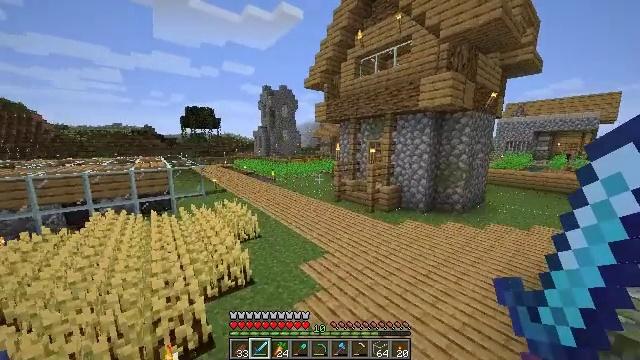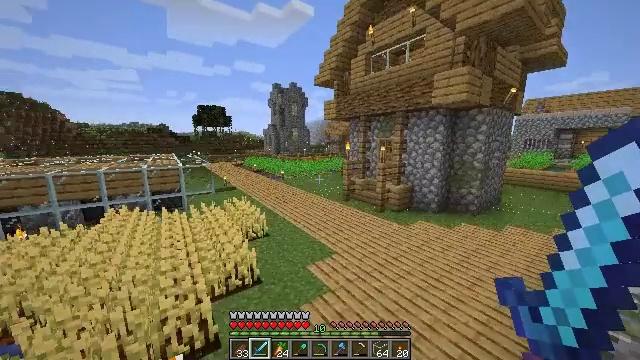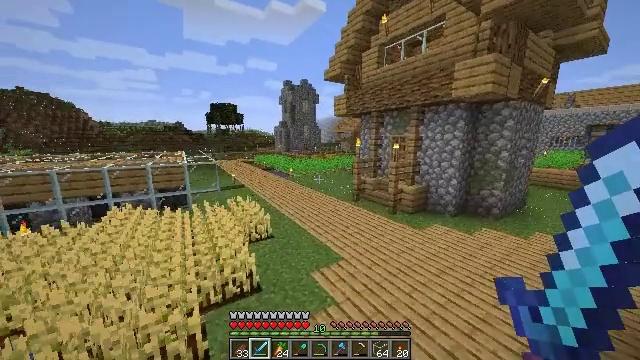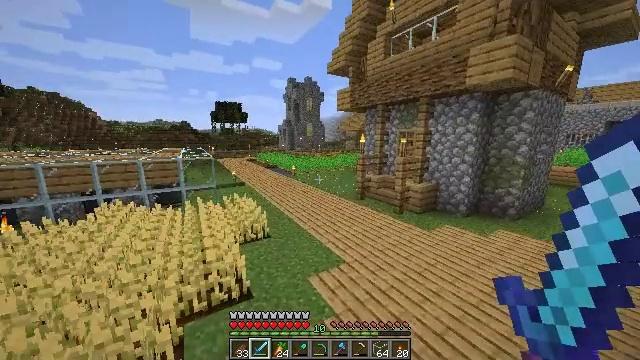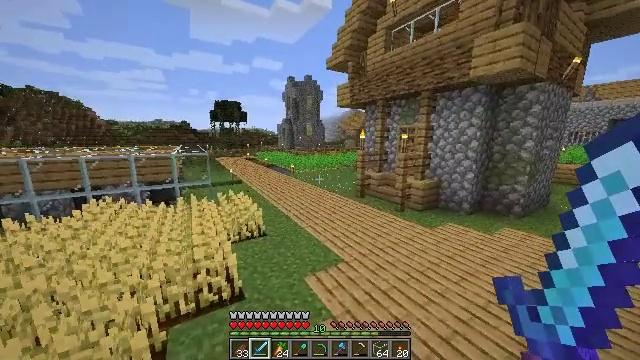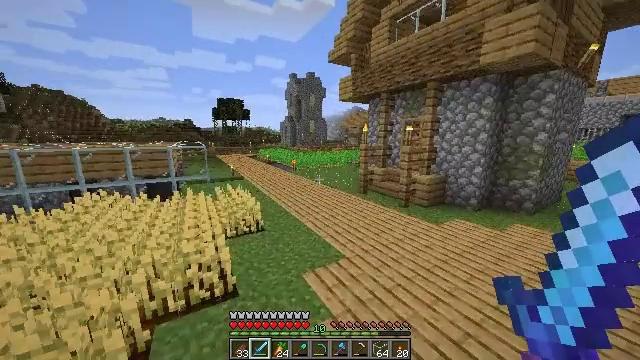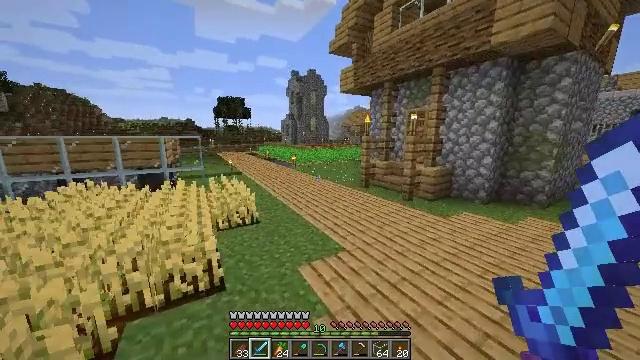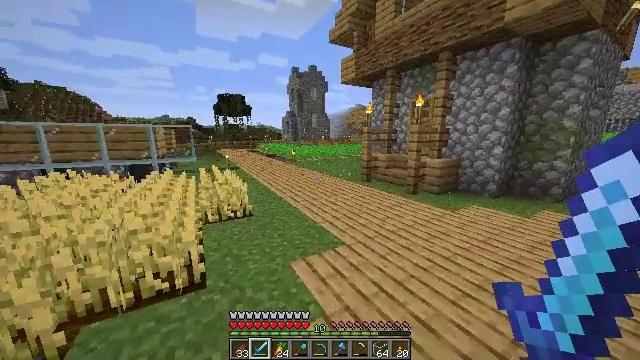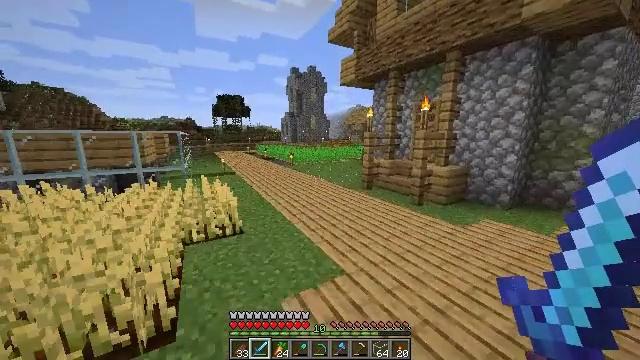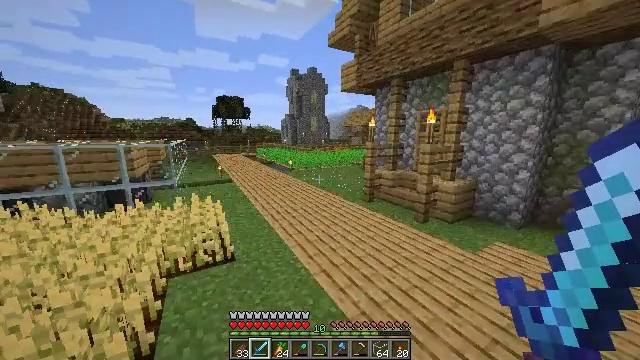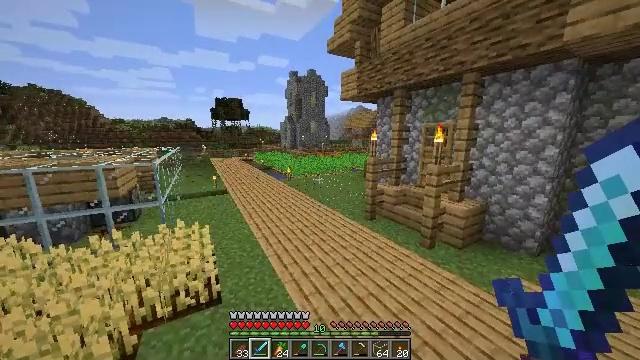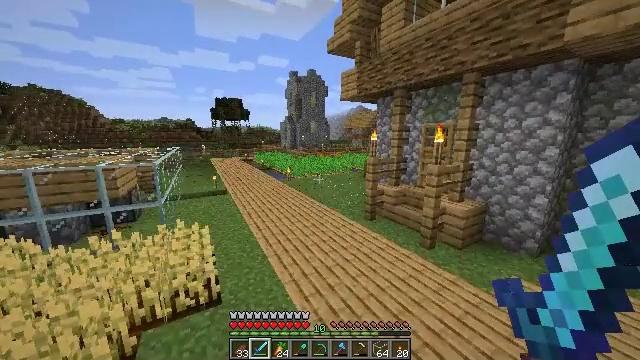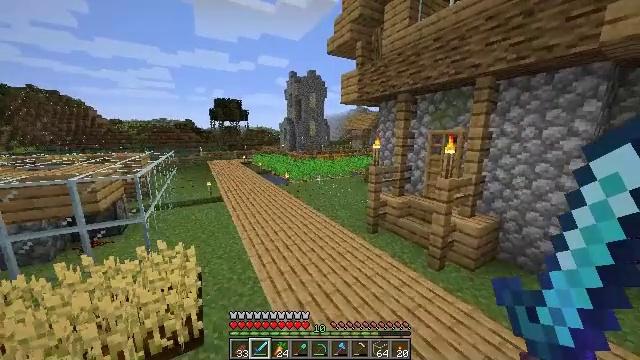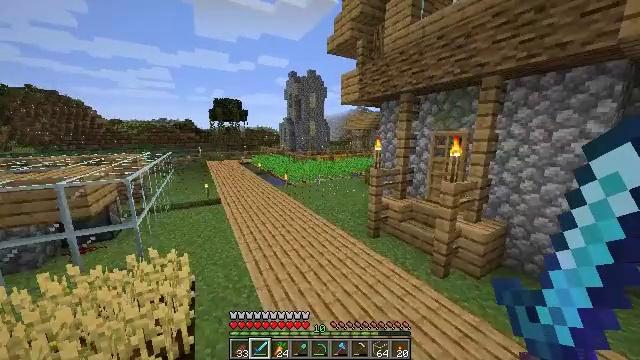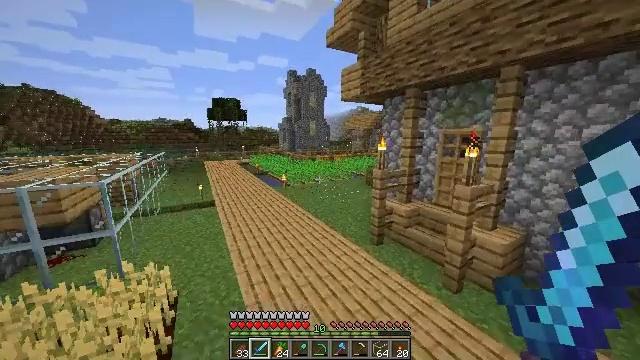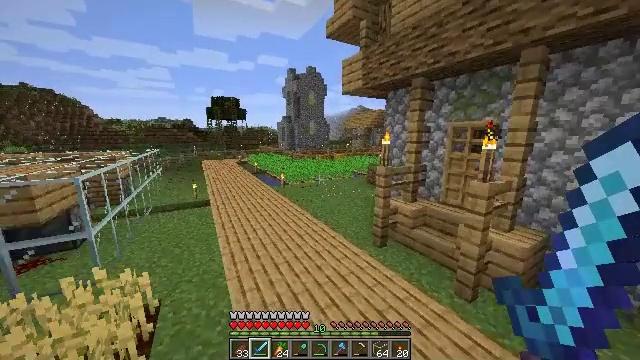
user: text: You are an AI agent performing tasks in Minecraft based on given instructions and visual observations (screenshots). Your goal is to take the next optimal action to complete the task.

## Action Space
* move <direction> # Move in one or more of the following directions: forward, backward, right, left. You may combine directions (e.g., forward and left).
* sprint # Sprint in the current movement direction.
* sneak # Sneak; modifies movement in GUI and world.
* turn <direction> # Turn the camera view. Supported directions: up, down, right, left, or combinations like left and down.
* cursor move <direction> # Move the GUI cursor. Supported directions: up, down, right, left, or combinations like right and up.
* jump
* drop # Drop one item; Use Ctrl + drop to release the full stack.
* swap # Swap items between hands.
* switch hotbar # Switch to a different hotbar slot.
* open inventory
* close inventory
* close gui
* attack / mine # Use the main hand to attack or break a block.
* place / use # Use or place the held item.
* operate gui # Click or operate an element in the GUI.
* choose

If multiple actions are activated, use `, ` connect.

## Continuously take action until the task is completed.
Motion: motion action
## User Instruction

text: craft item air
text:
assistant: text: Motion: move forward, turn left, jump
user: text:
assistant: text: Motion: move forward, turn left, jump
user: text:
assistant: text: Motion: move forward, turn left, jump
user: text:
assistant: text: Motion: move forward, jump
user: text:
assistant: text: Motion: move forward, jump
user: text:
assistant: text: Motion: move forward, jump
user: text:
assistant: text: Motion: move forward, jump
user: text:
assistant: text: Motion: move forward, sprint, jump
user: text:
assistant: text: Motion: move forward, sprint, jump
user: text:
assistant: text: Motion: move forward, sprint, jump
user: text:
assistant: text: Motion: move forward, sprint, jump
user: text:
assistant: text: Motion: move forward, jump
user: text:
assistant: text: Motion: move forward, jump
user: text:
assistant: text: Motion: move forward, jump
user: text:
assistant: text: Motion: move forward, jump
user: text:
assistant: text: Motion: move forward, jump
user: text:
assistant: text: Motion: move forward, jump
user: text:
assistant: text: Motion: move forward, turn left, jump
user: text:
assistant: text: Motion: move forward, jump
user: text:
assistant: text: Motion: move forward, jump
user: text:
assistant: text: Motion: move forward, sprint
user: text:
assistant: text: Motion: move forward, sprint
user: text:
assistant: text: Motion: move forward, sprint
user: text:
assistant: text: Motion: move forward, sprint, turn right
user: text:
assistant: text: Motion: move forward, turn right
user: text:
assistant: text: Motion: move forward, turn right
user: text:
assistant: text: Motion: move forward and move left, turn right and up
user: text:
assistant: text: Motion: move forward and move left, turn right
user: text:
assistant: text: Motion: move left, turn right and up
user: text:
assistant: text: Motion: move left, turn right and up